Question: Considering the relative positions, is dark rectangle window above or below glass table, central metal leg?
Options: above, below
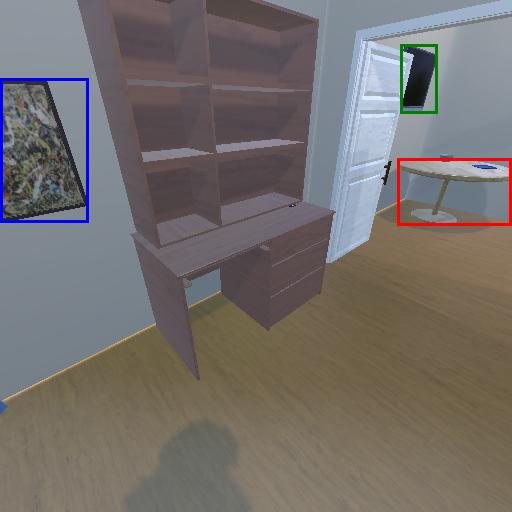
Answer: above